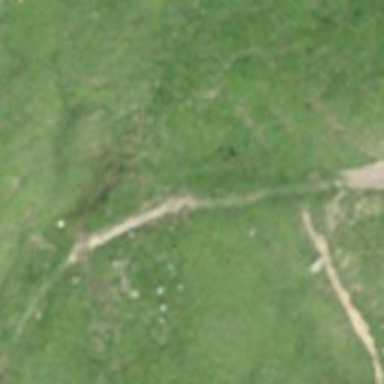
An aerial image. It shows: Path made of earth.